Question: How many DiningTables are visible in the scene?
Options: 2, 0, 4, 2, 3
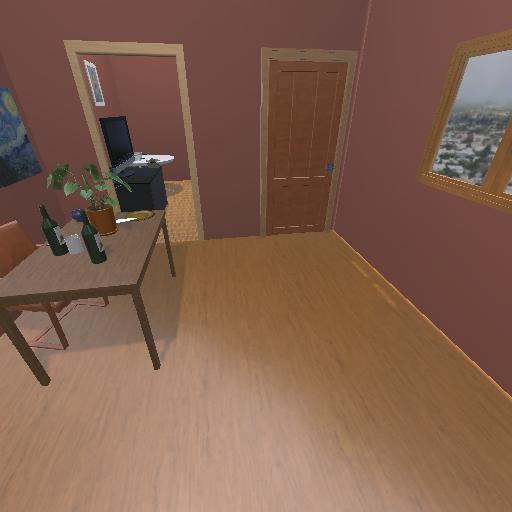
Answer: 2